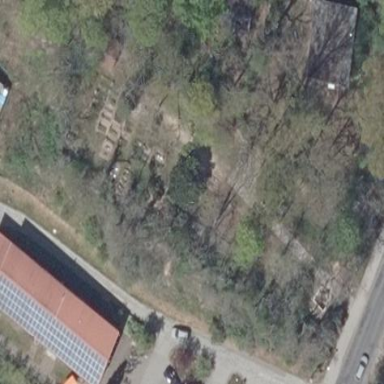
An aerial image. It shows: Cemetery.